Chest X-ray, AP view. Patient: 62 years old, sex M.
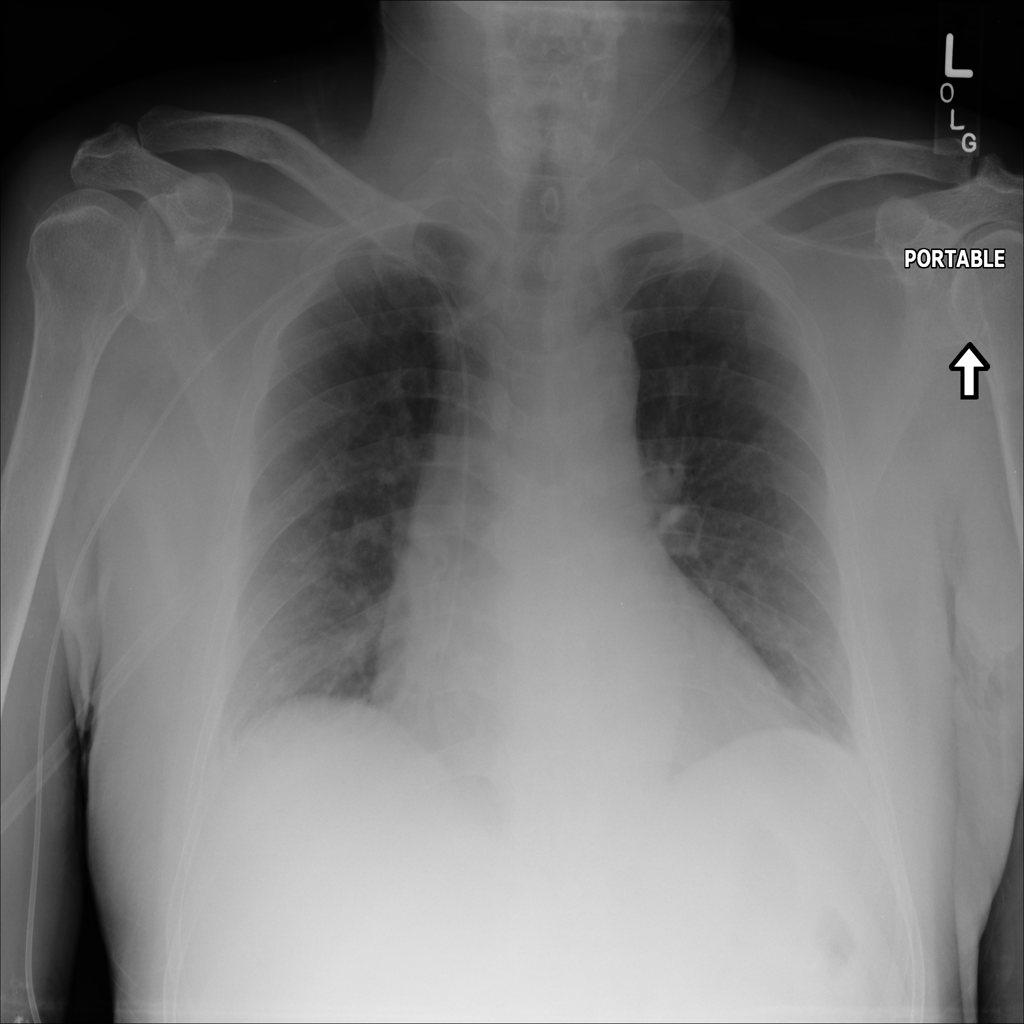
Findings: Atelectasis, Edema